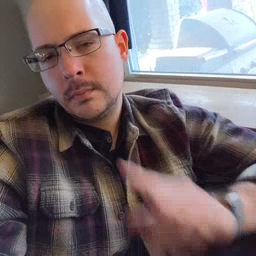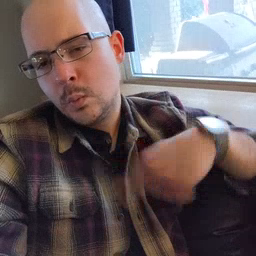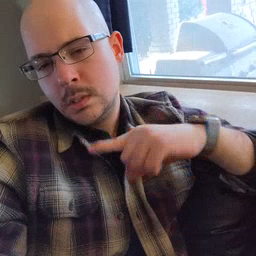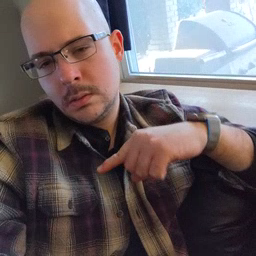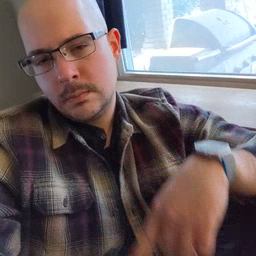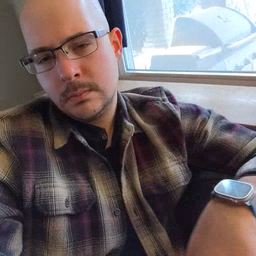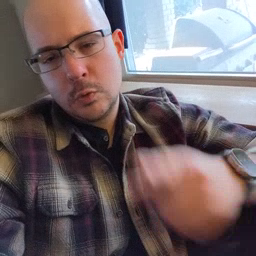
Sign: weus